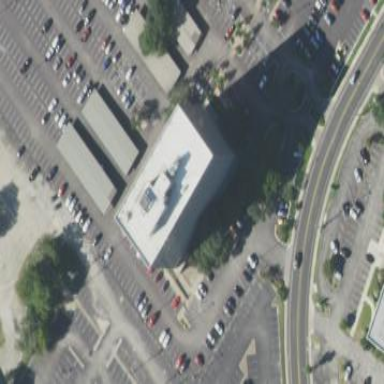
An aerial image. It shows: Office building.